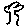
Label: tree